Question: I want have table with two columns in each '<option>' in me '<select>'.
I tried this <URL>. But bindings in '<span>' isn't working
'''
<span data-bind="text : countryName"></span>
<span data-bind="text : selectedCountry"></span>
'''
Any ideas? Or another solution?

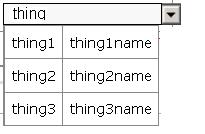
Answer: While you can't style the contents of a you can use something like Twitter's excellent <URL> framework for a similar effect.
<URL>
'''
<div class="btn-group">
<a class="btn dropdown-toggle" data-toggle="dropdown" href="#">
<span class="name" data-bind="text: selectedItem().name"></span>
<span class="desc" data-bind="text: selectedItem().desc"></span> <span class="caret"></span>
</a>
<ul class="list dropdown-menu" data-bind="foreach: items ">
<!-- I should be able to use 'click' here but I'm not sure why it doesn't work. -->
<li class="item" data-bind="event: {mouseover : function(){$root.selectedIndex($index())}}">
<span class="name" data-bind="text: name"></span>
<span class="desc" data-bind="text: desc"></span>
</li>
</ul>
</div>
'''
Javascript:
'''
var Thing = function(name, desc) {
var self = this;
self.name = ko.observable(name);
self.desc = ko.observable(desc);
};
var AppModel = function() {
var self = this;
self.items = ko.observableArray([
new Thing(1, "Thing One"),
new Thing(2, "Thing Two"),
new Thing(3, "Thing Three"),
new Thing(4, "Thing Four")]);
self.selectedIndex = ko.observable(0);
self.selectedItem = ko.computed(function() {
return self.items()[self.selectedIndex()];
})
};
ko.applyBindings(new AppModel());
'''